Interaction volume radius: 5 \u00c5
Interaction volume height: 15 \u00c5
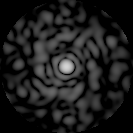
Disorder parameter: 0.8102